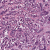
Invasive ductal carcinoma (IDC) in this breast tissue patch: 1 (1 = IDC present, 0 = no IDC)